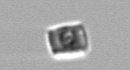
Label: Bacillariophyceae_morphotype1